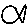
Label: fish